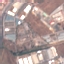
Land use / land cover class: Industrial